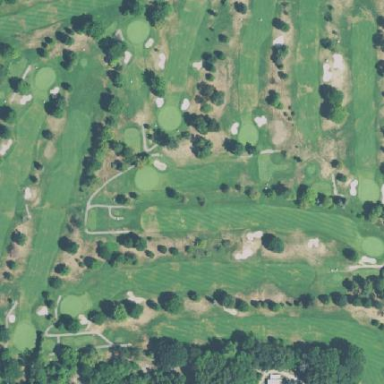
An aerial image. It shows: Golf course.